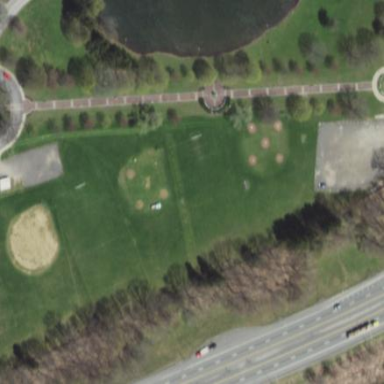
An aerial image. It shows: Baseball pitch for leisure land.